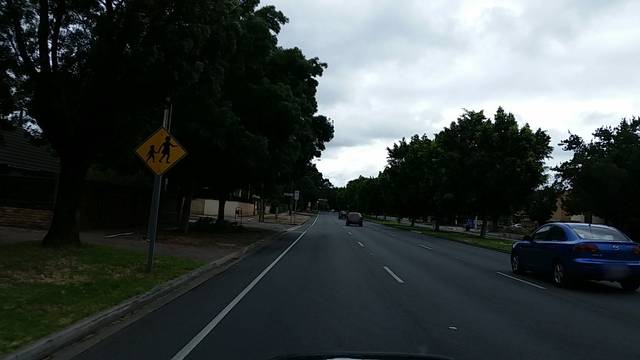
Region: Australia
Coordinates: -34.951, 138.574